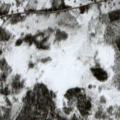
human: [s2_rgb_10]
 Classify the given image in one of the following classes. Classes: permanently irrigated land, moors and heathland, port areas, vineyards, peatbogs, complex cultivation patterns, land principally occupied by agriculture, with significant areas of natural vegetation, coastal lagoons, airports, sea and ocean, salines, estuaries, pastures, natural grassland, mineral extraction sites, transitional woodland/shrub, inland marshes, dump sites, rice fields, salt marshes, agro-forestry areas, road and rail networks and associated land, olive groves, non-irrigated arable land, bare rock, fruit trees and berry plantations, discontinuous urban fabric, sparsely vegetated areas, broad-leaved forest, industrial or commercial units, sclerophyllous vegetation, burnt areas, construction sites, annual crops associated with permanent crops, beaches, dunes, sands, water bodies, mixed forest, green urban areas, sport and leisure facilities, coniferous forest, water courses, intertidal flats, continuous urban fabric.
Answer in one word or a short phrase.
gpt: coniferous forest, mixed forest, transitional woodland/shrub, peatbogs